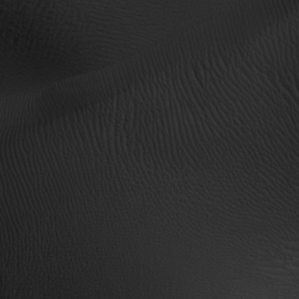
Label: non_frost